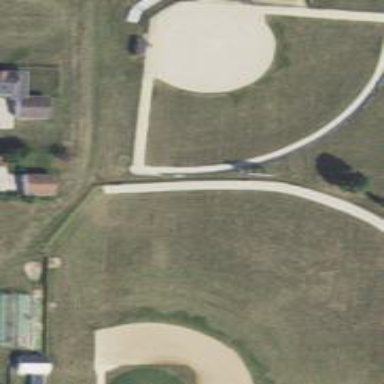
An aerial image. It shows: Baseball pitch for leisure land.